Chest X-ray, PA view. Patient: 66 years old, sex M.
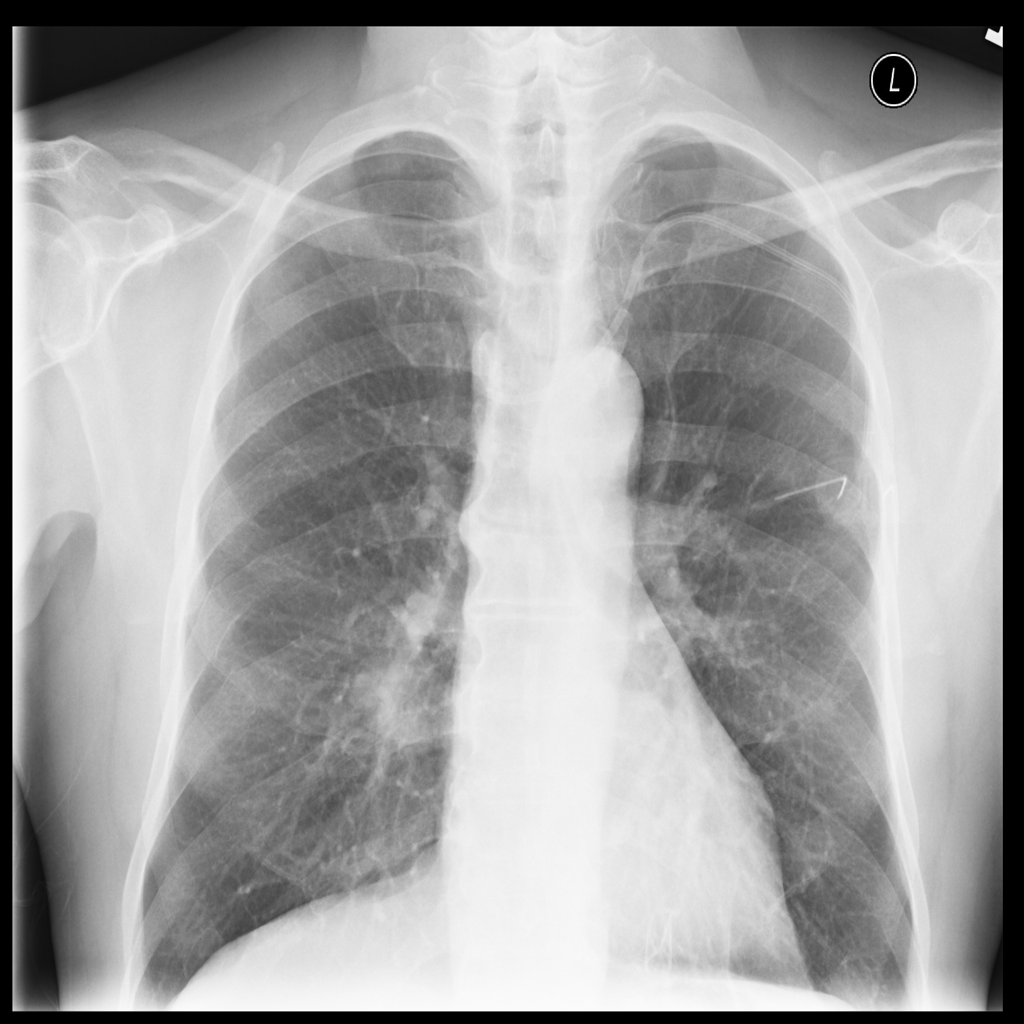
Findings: No Finding